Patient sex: F
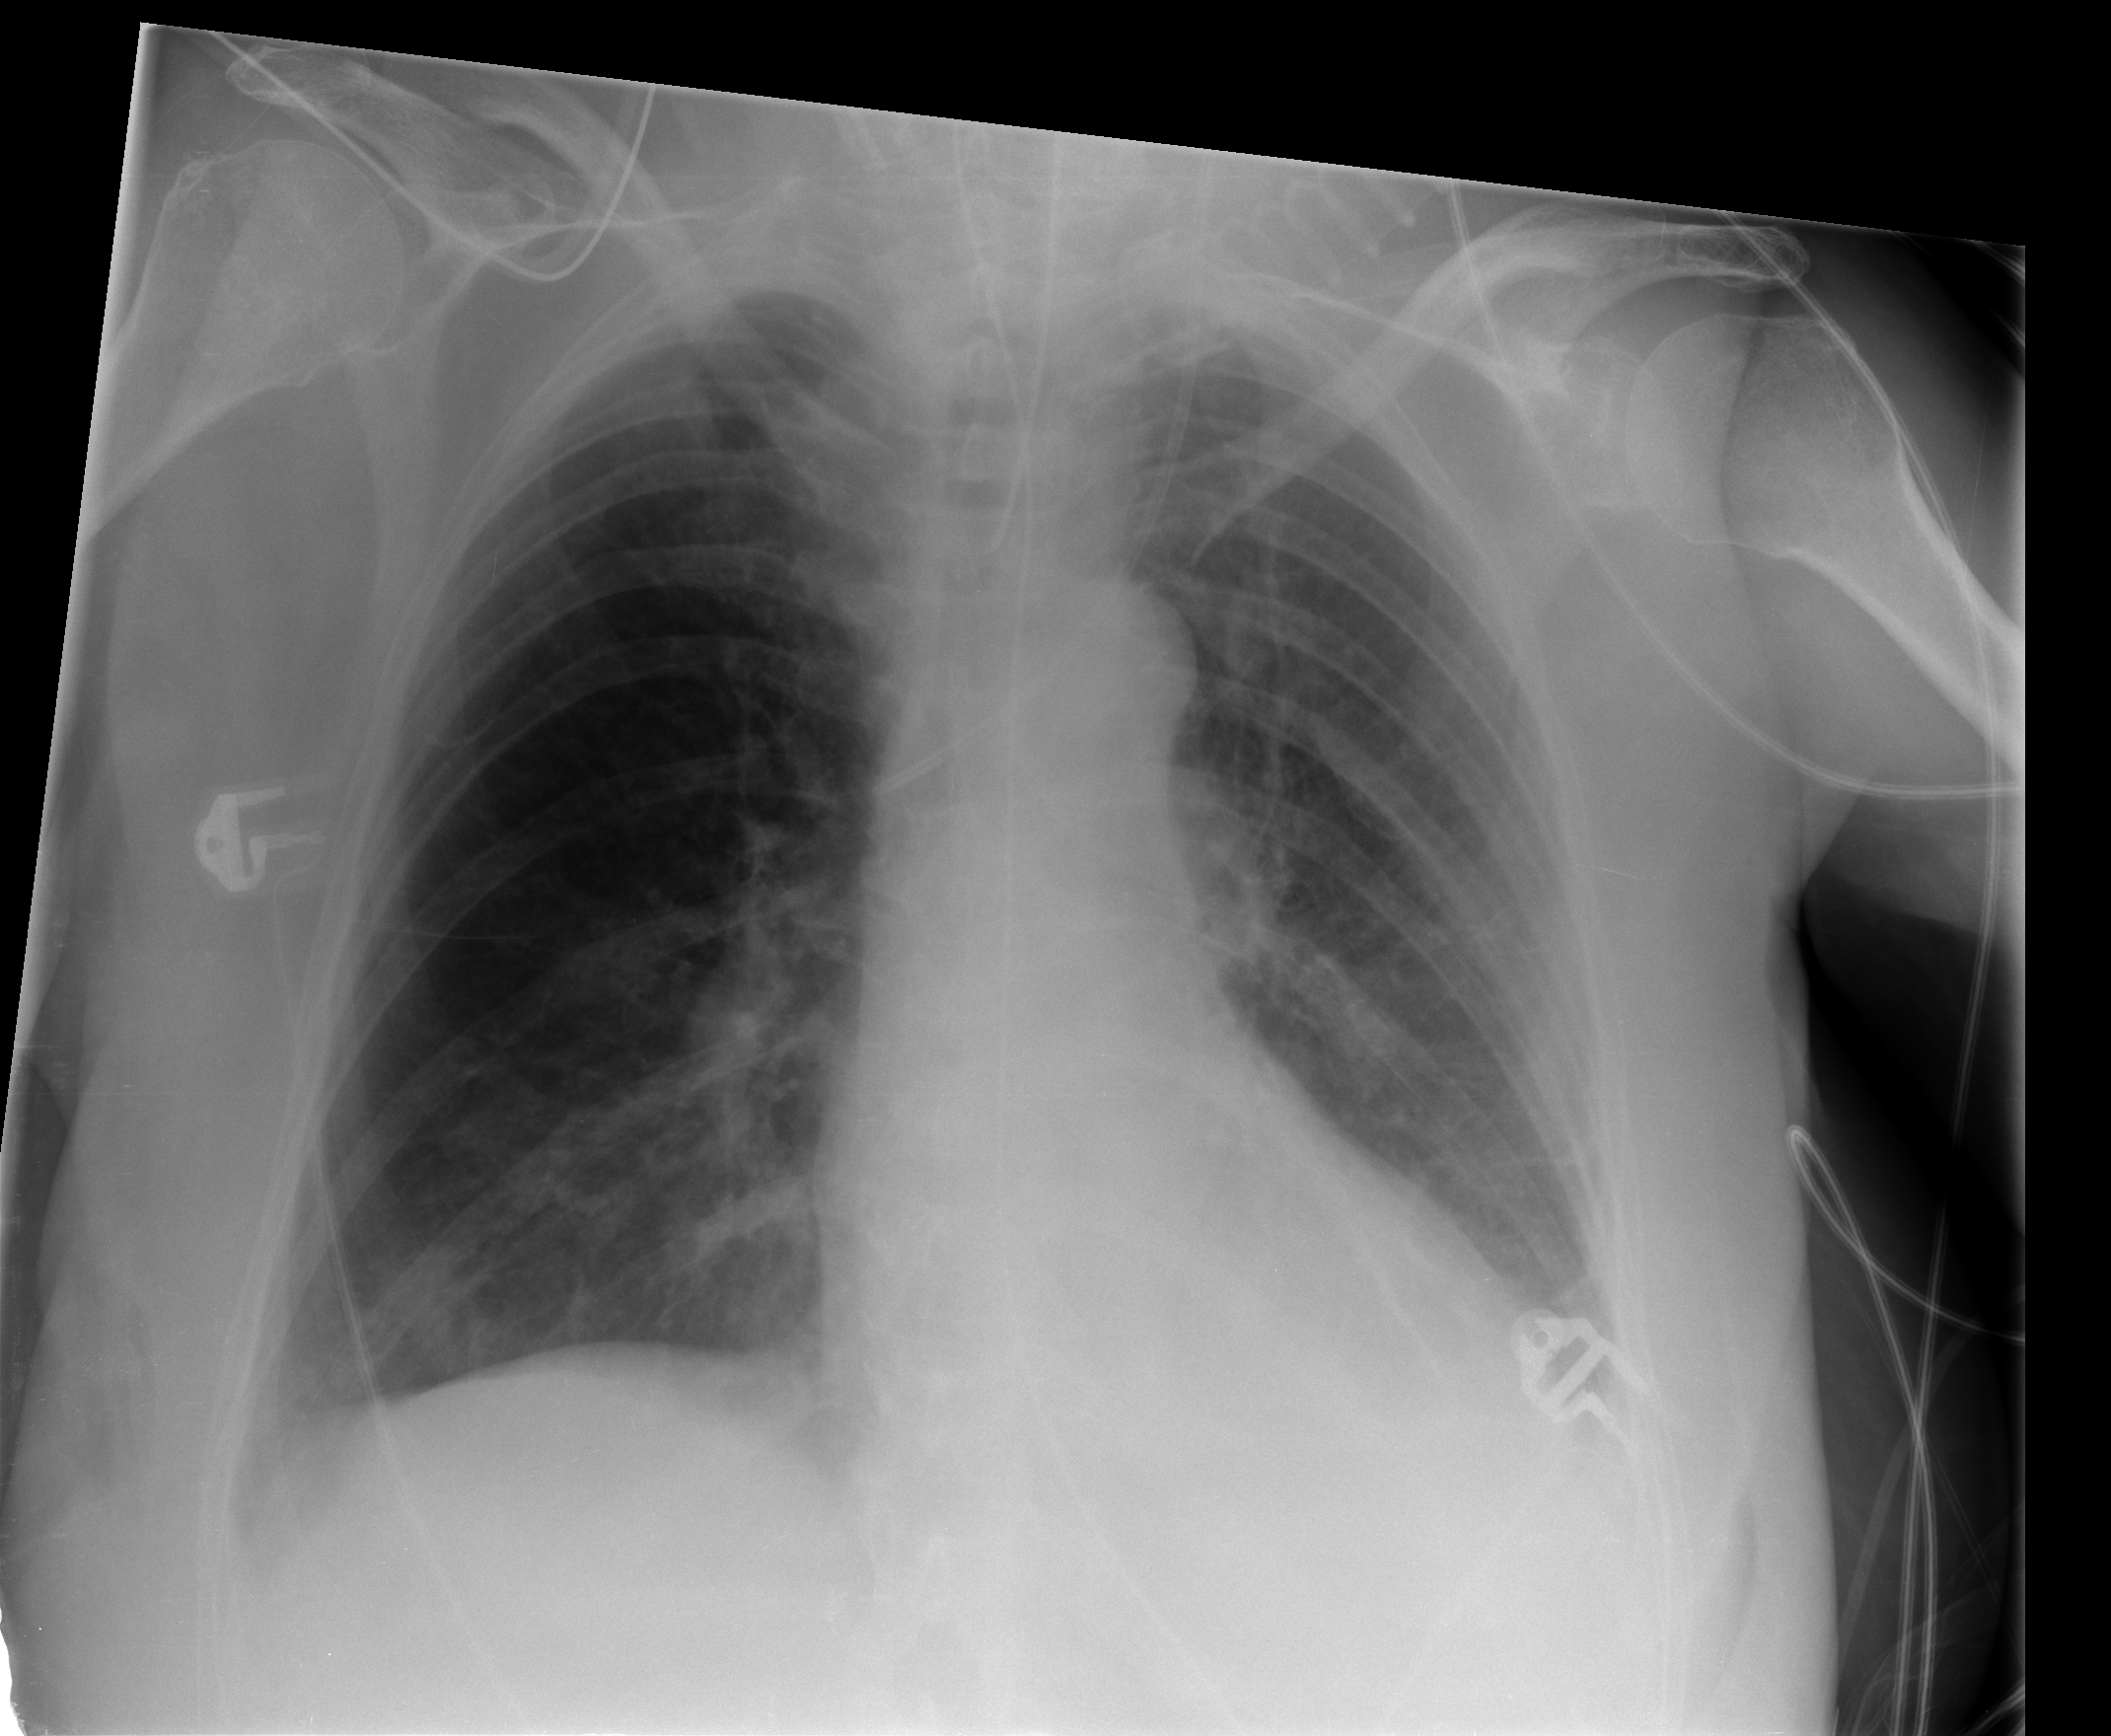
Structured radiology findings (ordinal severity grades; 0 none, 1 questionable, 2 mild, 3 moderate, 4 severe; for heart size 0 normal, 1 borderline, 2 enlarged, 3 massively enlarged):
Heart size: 0
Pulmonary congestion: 0
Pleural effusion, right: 2
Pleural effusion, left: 2
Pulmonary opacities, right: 0
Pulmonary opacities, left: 0
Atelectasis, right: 1
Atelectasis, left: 2